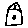
Label: house